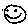
Label: smiley face